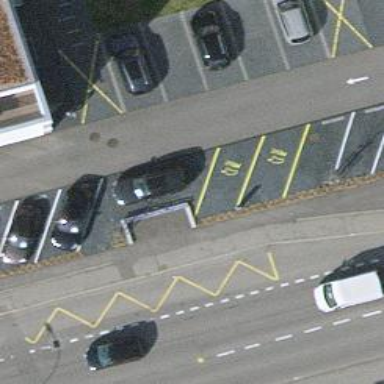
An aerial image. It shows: Charging station.